This time-frequency spectrogram was computed from a bearing vibration snapshot; brighter regions carry more energy. Based on the visible evidence, which condition applies: normal, inner_race, outer_race, ball?
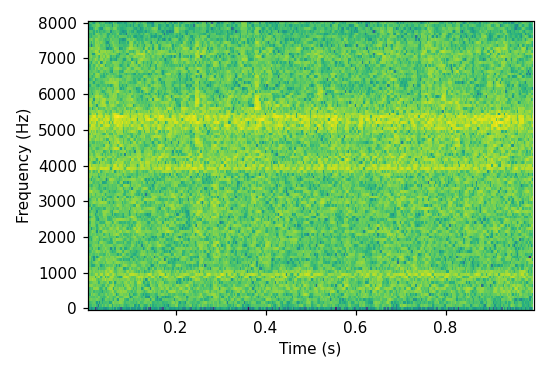
Answer: inner_race